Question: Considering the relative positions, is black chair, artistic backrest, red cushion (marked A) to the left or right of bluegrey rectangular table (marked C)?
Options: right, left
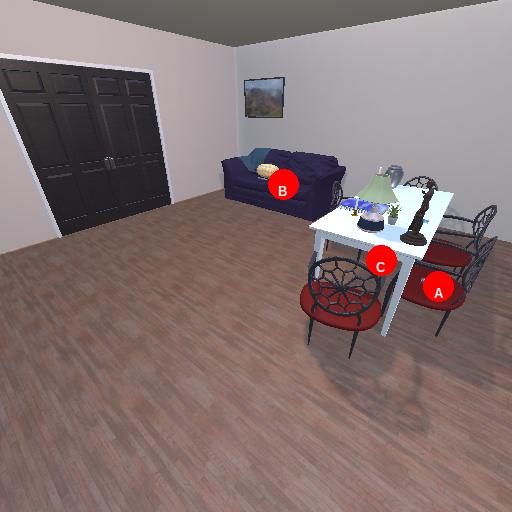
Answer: right